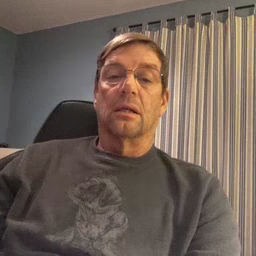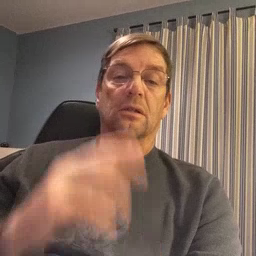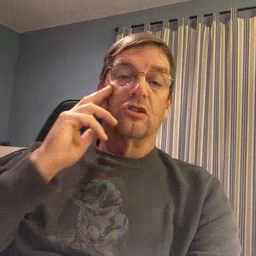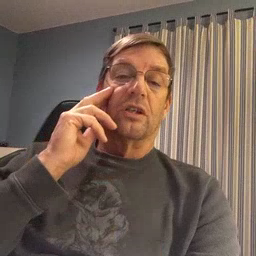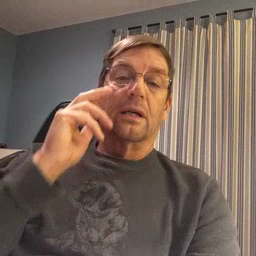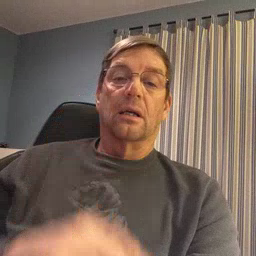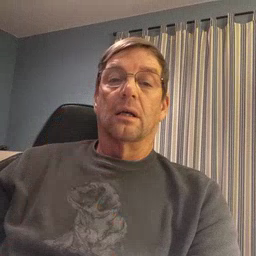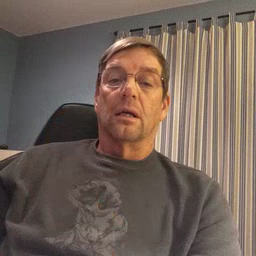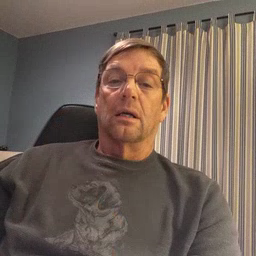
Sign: cheek